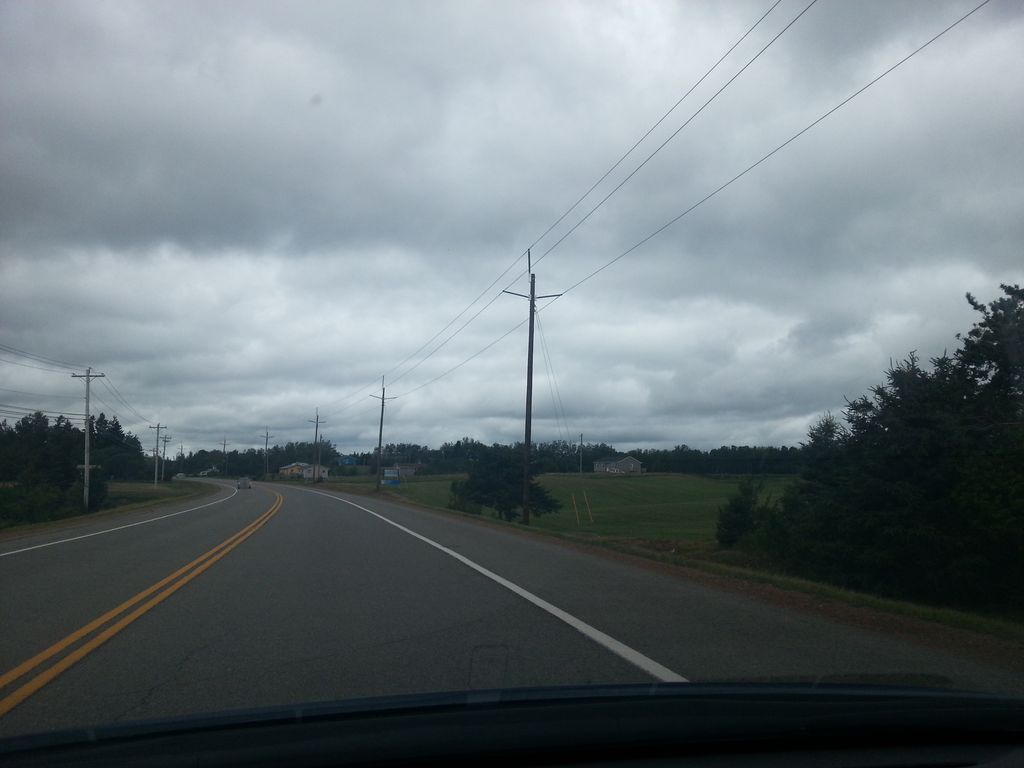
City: charlottetown